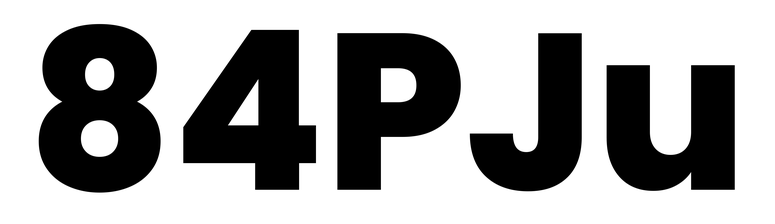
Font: Poppins-ExtraBold